The plot is a time-scale (wavelet) decomposition of a bearing vibration signal. What is the most likely bearing condition (normal, inner_race, outer_race, ball)?
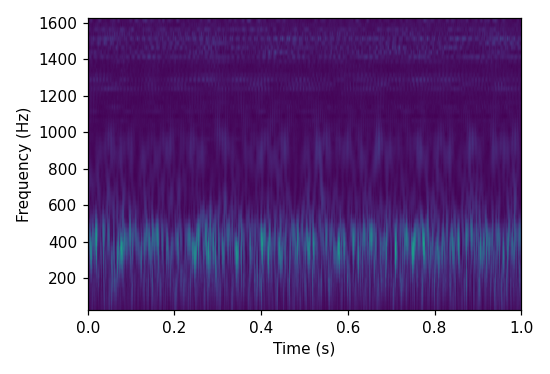
Answer: ball